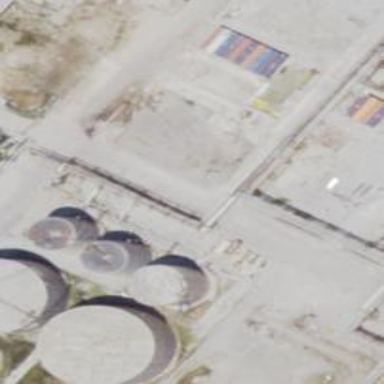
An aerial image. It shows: Storage tank that is man-made.